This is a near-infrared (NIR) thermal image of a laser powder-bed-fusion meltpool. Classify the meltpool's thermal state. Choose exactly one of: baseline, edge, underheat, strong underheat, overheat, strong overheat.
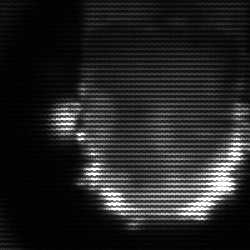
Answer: baseline